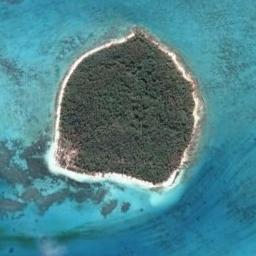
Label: island